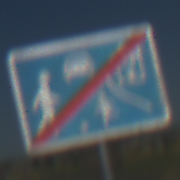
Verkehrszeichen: EndeVerkehrsberuhigterBereich
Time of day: MorningAfternoon
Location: Outdoor (RoadRail)
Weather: Clear
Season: NotSpecified
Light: Natural